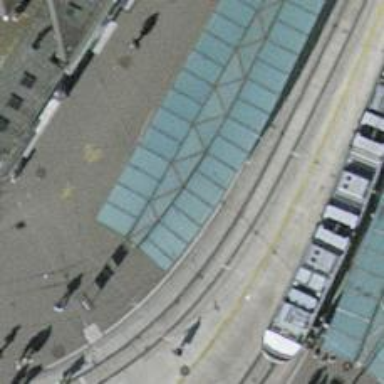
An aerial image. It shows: Asphalt platform with shelter for public transport. The platform serves both railway and road transport.